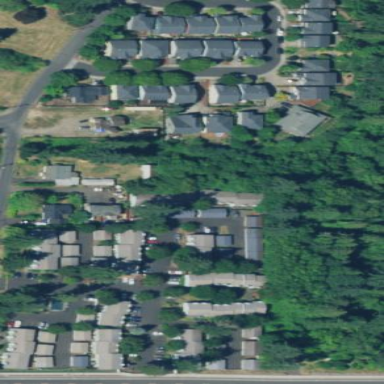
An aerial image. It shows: Residential area composed of single-family homes.